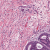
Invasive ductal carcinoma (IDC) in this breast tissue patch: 1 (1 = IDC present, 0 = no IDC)